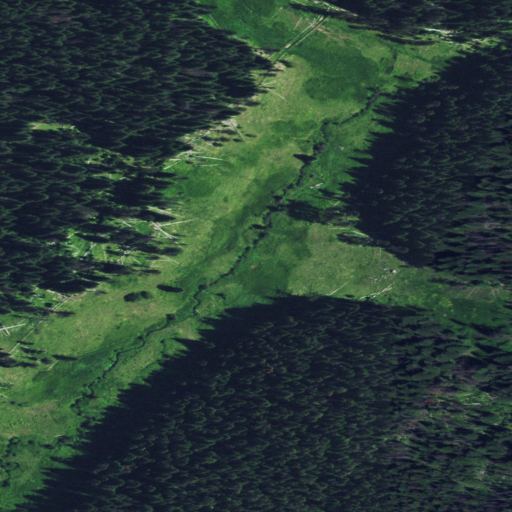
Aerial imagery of plain(s) in Idaho named Buck Meadows containing evergreen forest, woody wetlands, herbaceous wetlands, and grassland